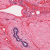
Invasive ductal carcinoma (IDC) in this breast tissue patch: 0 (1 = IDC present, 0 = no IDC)